Field crop: maize
Growth stage: 2
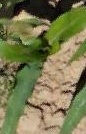
Species: maize